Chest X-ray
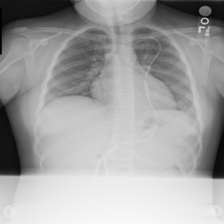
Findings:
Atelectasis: negative
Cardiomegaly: negative
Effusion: negative
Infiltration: negative
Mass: negative
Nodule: negative
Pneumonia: negative
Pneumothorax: negative
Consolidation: negative
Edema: negative
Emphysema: negative
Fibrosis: negative
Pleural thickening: negative
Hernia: negative